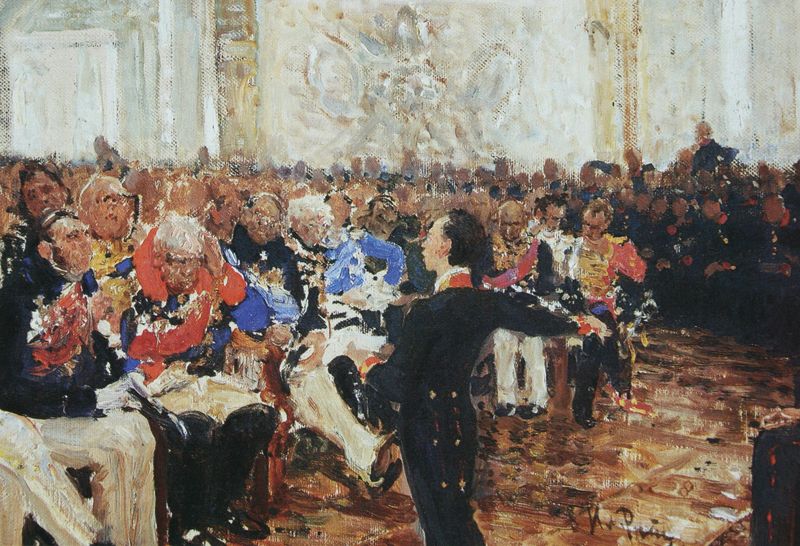
Titel: Puschkin deklamiert seine Gedichte im Liceum von Zarskoje Selo am 8. Januar 1815
Künstler: Ilja Repin
Standort: St. Petersburg
Institution: Russisches Museum
Schlagwörter: blau, dunkel, gemälde, gruppe, mann, schatten, weiß, frauen, impressionismus, menschen, sitzen, blumen, braun, bunt, frau, frisur, haar, hell, holz, kleider, licht, männer, ohr, profil, raum, stuhl, stühle, zimmer, blick, rot, fest, gesellschaft, leute, masse, menge, muster, ornament, tanz, versammlung, anzug, feier, gesichter, hemd, hose, jacke, wand, gesicht, kleidung, kragen, mensch, stehen, blicken, gruppenporträt, innenraum, männergruppe, schauen, signatur, pastos, boden, haare, redner, adel, personen, aufführung, bühne, gesang, konzert, person, publikum, tanzen, knopf, ohren, parkett, zuschauer, hosen, rede, mauer, besucher, saal, vorstellung, beobachter, kaiser, könig, soldaten, ansprache, frack, duktus, sprechen, impressionistisch, ornamente, knöpfe, gehrock, halle, impression, wände, berlin, militär, uniform, uniformen, menschenmasse, orden, stiefel, tupfer, menschenmenge, ankündigung, sänger, mauern, regiment, chor, kapelle, jakett, wien, generäle, offiziere, zuhören, affen, menschenansammlung, ehrung, applaus, zauberer, festsaal, ballsaal, vortrag, wiener kongress, darbietung, angeber, geselschaft, moderator, sprecher, zuhöre, t, blau#, wiener kongerss, 1814, darbiietung, bnlau, getupfert